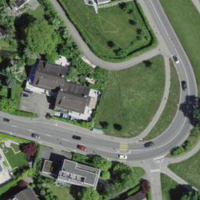
EUNIS habitat code: 55
Species observed at this site:
Fagopyrum esculentum